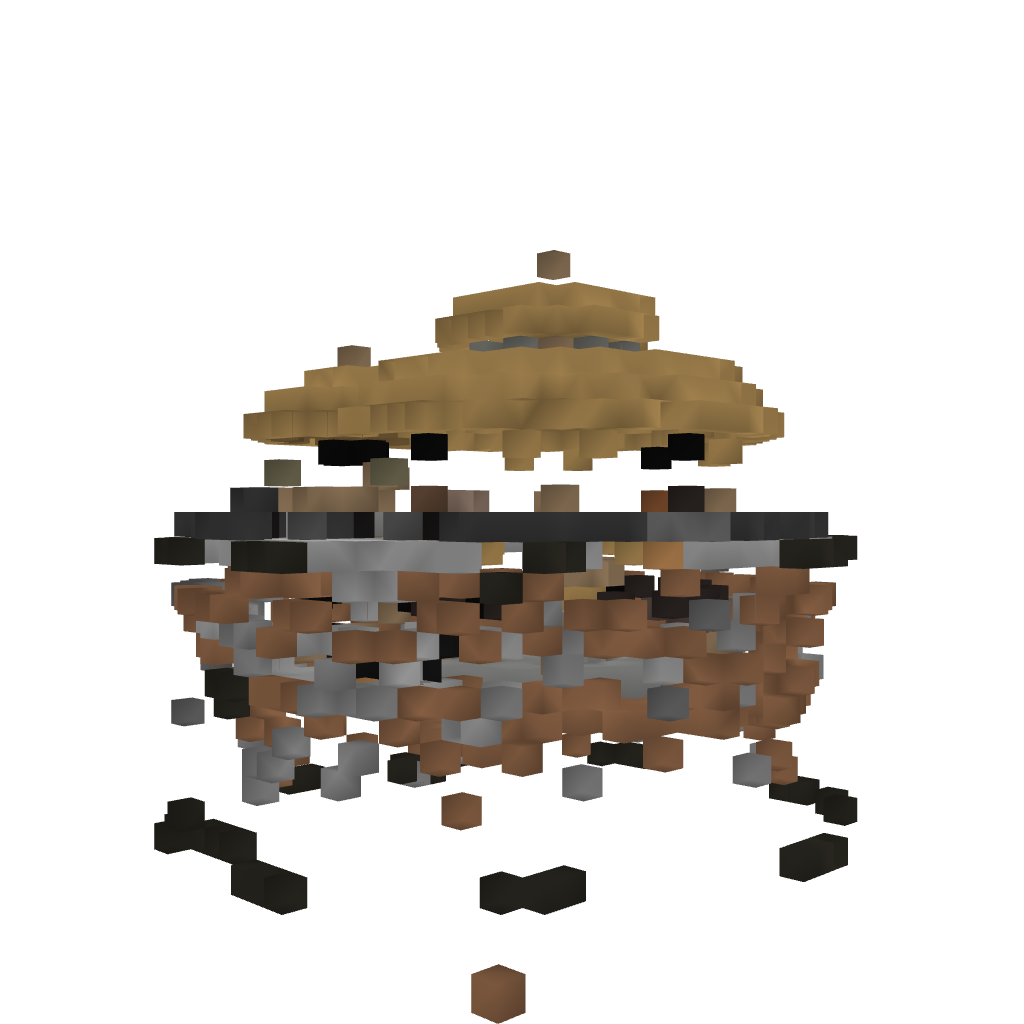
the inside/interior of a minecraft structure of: Floating Island Jungle House